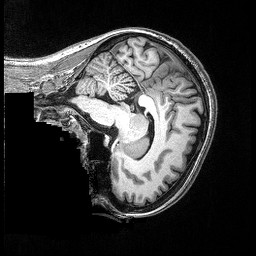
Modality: T1w
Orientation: sagittal
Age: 27
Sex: female
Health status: ill
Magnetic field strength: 3 T
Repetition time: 2.53 s
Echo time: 0.00331 s